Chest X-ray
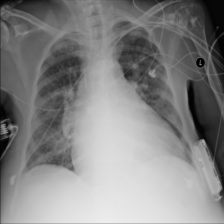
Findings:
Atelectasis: negative
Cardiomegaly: positive
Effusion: positive
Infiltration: negative
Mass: negative
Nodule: negative
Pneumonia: negative
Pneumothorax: negative
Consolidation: negative
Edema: negative
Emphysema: negative
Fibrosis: negative
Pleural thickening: negative
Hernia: negative